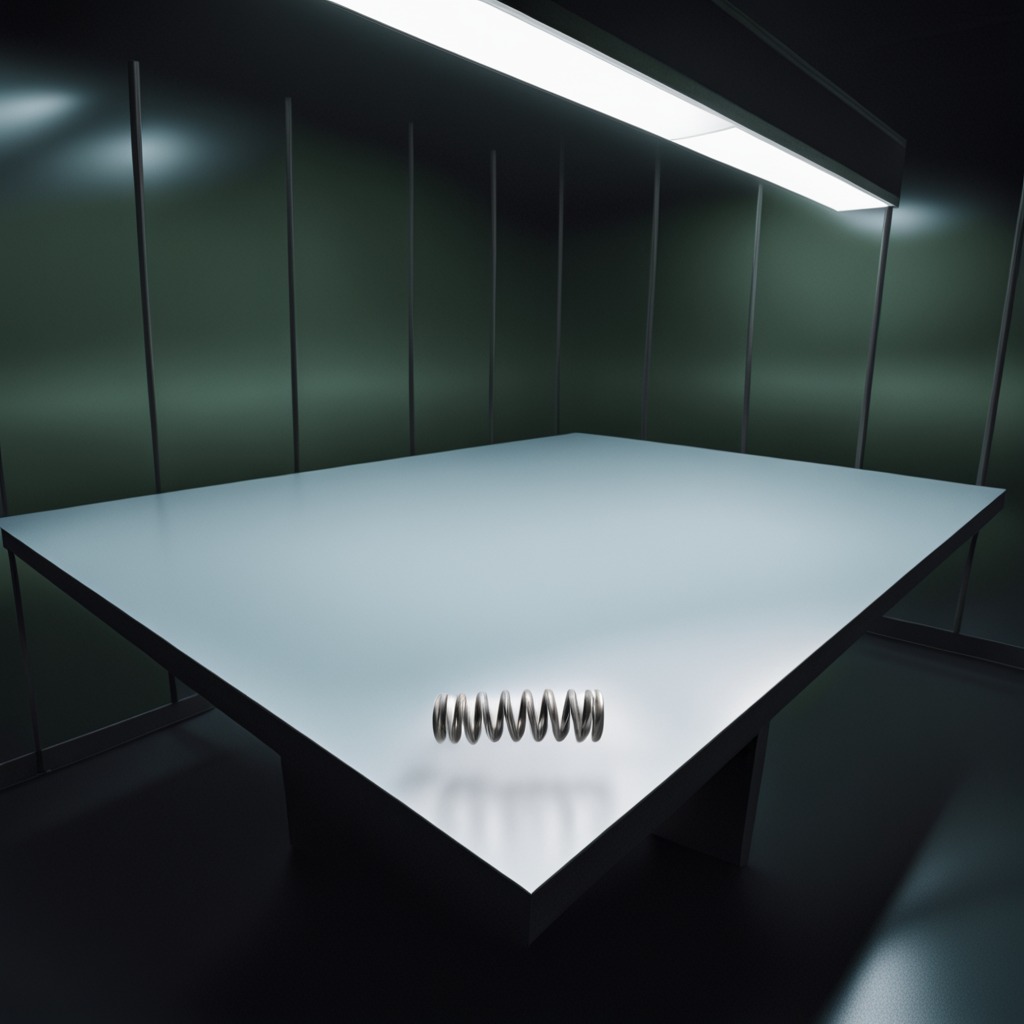
A coiled metal spring is lying on the clean empty table in a railway signal maintenance room lit by harsh overhead fluorescents.